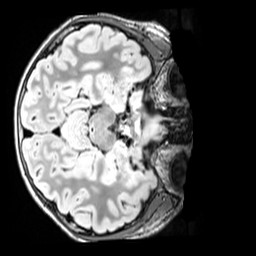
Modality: FLAIR
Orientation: axial
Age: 13
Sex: male
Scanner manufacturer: siemens
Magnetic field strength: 3 T
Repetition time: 5 s
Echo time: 0.388 s